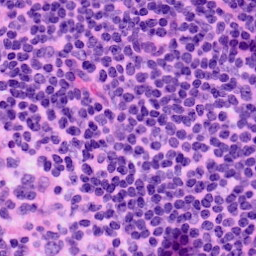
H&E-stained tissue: LymphNode